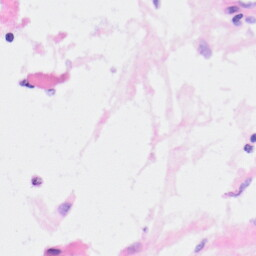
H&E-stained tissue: Kidney